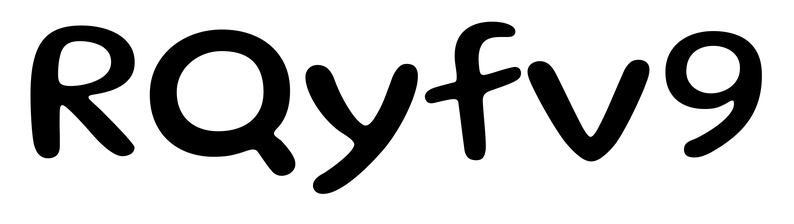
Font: Gluten_Regular